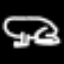
Label: frog